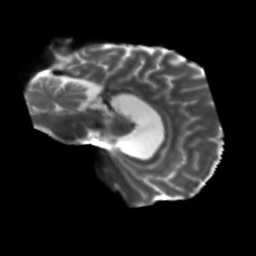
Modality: T2w
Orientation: sagittal
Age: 31
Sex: female
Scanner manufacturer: siemens
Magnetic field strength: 3 T
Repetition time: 5.25 s
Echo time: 0.08 s